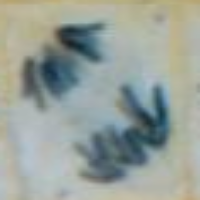
Label: anaphase